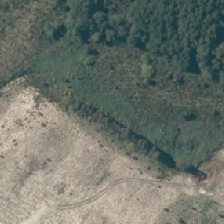
Land cover: herbaceous_freshwater_vege